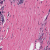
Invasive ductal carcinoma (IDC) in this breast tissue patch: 0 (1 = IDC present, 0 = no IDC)